Question: How do you put the value into the specific textfield of a particular row according to its index? My results only updates at the bottom or the last cell...
Currently it calls on itself for the current value. My only problem with this issue is that It will not update the current row but the last row of the index path.

.h file
//when label1 and label 2 are connected it causes the program to crash. Connection cannot have a prototype outlet as a destination
'''
@property (nonatomic, strong) IBOutlet UILabel *label1; //not connected
@property (nonatomic, strong) IBOutlet UILabel *label2; //not connected
@property (nonatomic, weak) IBOutlet UIStepper *stepper; // not conneted
-(IBAction)stepperChangedValue:(UIStepper *)sender; //connected to uistepper
'''
.m file
'''
-(IBAction)stepperChangedValue:(UIStepper *)sender{
//my incremental number is here
NSInteger i = [sender value];
NSLog(@"value: %i",i);
UITextField *textField = (UITextField*)[self.view viewWithTag:2];
textField.text = [NSString stringWithFormat:@"%d",i ];
//find row #
UITableViewCell *cell = (UITableViewCell *)[[sender superview] superview];
NSIndexPath *indexPath = [self.tableView indexPathForCell:cell];
NSLog(@"value: %i",indexPath.row); //I have my row index here
//How do I put my sender value back into the correct row of my table?
}
// Return number of sections in table (always 1 for this demo!)
- (NSInteger)numberOfSectionsInTableView:(UITableView *)tableView
{
return [myData count];
}
// Return the amount of items in our table (the total items in our array above)
- (NSInteger)tableView:(UITableView *)tableView numberOfRowsInSection:(NSInteger)section
{
return [myData count];
}
// Return a cell for the table
- (UITableViewCell *)tableView:(UITableView *)tableView cellForRowAtIndexPath:(NSIndexPath *)indexPath
{
// A cell identifier which matches our identifier in IB
static NSString *CellIdentifier = @"StepperCell";
// Create or reuse a cell
UITableViewCell *cell = [tableView dequeueReusableCellWithIdentifier:CellIdentifier];
if (cell == nil) {
cell = [[UITableViewCell alloc] initWithStyle:UITableViewCellStyleDefault reuseIdentifier:CellIdentifier];
}
// Get the cell label using it's tag and set it
UILabel *cellLabel = (UILabel *)[cell viewWithTag:1];
[cellLabel setText:[myData objectAtIndex:indexPath.row]];
// get the cell label using it's tag and set it
UILabel *cellLabel2 = (UILabel *)[cell viewWithTag:2];
[cellLabel2 setText:@"0"];
return cell;
}
'''
Thanks guys! I appreciate it.
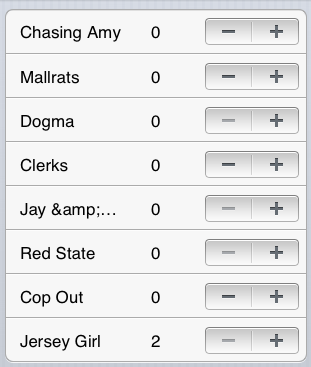
Answer: '''
-(IBAction)stepperChangedValue:(UIStepper *)sender{
//find row #
UITableViewCell *cell = (UITableViewCell *)[[sender superview] superview];
NSIndexPath *indexPath = [self.tableView indexPathForCell:cell];
NSLog(@"value: %i",indexPath.row); //I have my row index here
//my incremental number is here
NSInteger i = [sender value];
NSLog(@"value: %i",i);
cell.textField.text = [NSString stringWithFormat:@"%d",i ]; // textField is an outlet for your textfield in your cell
}
'''
Your code should be like this. You need to change the text of the 'textfield' after you get the 'cell'. And in your code , you are changing the text for the 'textfield' with 'tag 2' and last 'cell' 'textfield' may have 'tag 2'. So it causes the problem too.